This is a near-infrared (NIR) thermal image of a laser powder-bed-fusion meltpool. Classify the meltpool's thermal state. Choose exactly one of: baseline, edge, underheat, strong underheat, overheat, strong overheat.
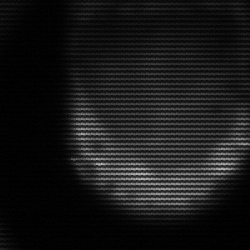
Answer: edge